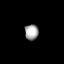
Tissue: lung
Cell type: Endothelial cells
Senescence score: 0.5536
Nuclear area (px): 210
Mean DAPI intensity: 164.167